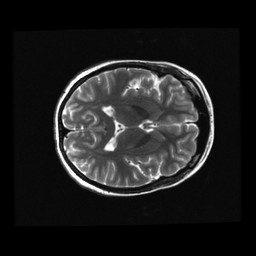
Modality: T2w
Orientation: axial
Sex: female
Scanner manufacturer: ge
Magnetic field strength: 3 T
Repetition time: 5 s
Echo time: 0.1012 s